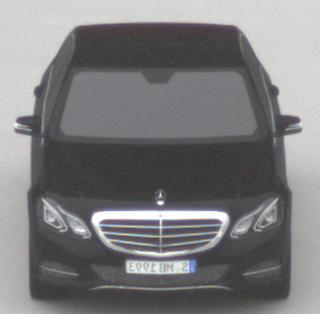
Make: Mercedes-Benz
Model: E 200
Detailed model: E-Class (212) Limousine
Model produced from: 2013/04
Model produced until: 2015/10
Doors: 4
Color: black
Road condition: dry road
Daytime: midday
Contrast: low contrast